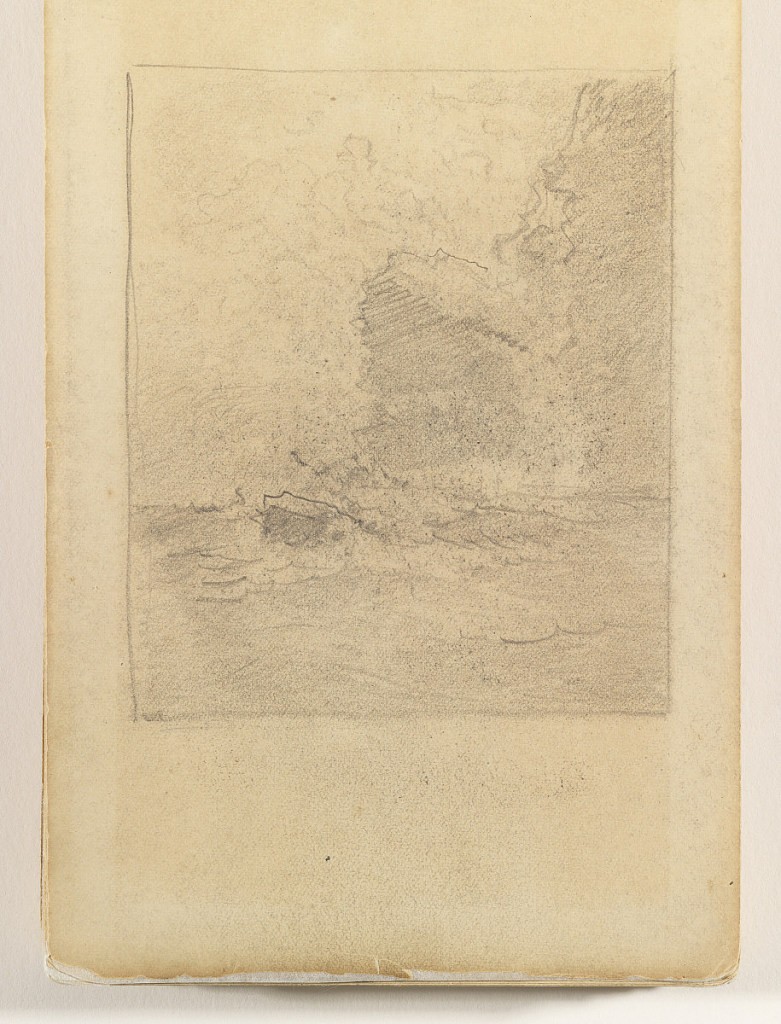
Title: Study of Sea and Cliff with Rocks
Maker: William Trost Richards, American, 1833–1905
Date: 1885–90
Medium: Graphite, pen and black ink on cream wove paper, bound
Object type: Sketchbook folio
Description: Ocean in foreground with cliffs at right. Rock in middleground at left center.